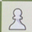
Piece: wP